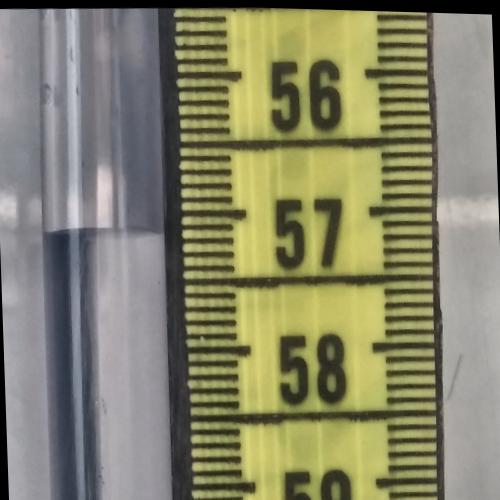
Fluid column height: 57.1 cm